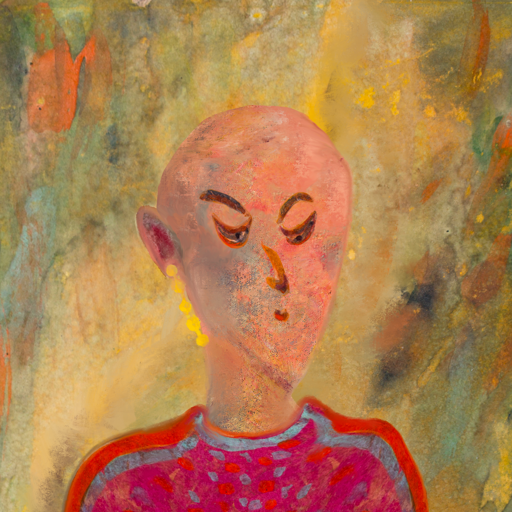
Background: Comrade, Head And Neck Side: Irani, Face Side: Hypocrite, Bust: Sisters, Hair Side: Blank, Head Accessory: Blank, Second Necklace: Blank, Necklace: Blank, Baby: Blank